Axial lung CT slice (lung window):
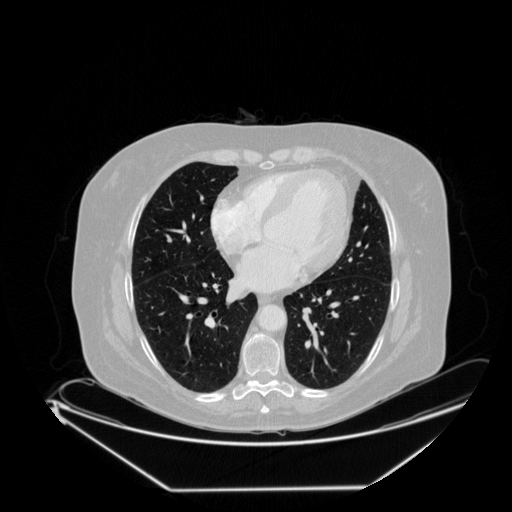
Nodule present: no